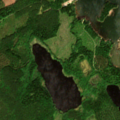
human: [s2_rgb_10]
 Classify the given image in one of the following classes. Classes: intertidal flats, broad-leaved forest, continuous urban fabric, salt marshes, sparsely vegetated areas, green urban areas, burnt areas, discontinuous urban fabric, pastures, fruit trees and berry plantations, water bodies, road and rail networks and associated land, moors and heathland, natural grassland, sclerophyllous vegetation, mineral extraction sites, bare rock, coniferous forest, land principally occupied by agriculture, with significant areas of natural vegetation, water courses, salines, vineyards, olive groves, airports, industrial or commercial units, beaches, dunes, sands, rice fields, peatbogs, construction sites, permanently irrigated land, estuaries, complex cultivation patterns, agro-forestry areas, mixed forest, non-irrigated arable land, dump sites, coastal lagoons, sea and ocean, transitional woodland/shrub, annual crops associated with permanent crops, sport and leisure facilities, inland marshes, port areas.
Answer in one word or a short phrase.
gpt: coniferous forest, mixed forest, transitional woodland/shrub, sea and ocean